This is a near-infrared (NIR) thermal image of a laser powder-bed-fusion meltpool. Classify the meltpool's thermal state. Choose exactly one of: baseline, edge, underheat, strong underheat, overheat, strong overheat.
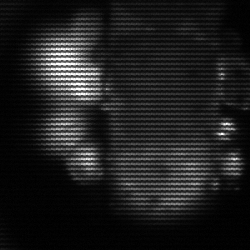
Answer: strong underheat